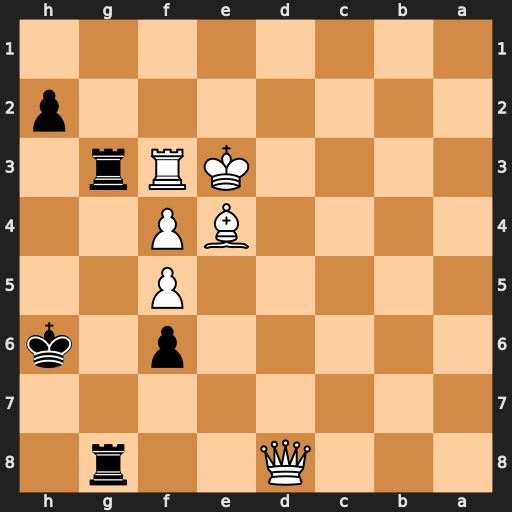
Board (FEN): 3Q2r1/8/5p1k/5P2/4BP2/4KRr1/7p/8
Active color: b
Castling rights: -
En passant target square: -
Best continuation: Rxf3+ Bxf3 Rxd8